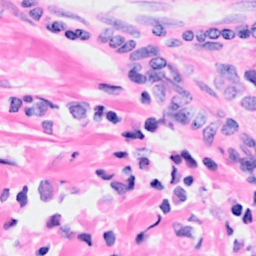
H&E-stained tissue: Breast